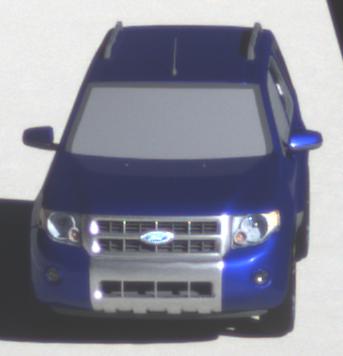
Make: Ford
Model: Escape Hybrid
Detailed model: -
Model produced from: 2004
Model produced until: 2012
Doors: 5
Color: blue
Road condition: dry road
Daytime: midday
Contrast: high contrast